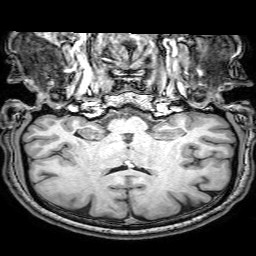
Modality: T1w
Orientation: sagittal
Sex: male
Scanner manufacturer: philips
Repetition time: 0.008205 s
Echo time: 0.00378 s